Многие гоночные автомобили бывают оснащены регулируемыми дефлекторами для создания дополнительного вертикального давления на автомобиль. При этом сила давления равна $f_B = c_B v^2$, где $v$ — скорость автомобиля, $c_B$ — постоянная величина. Сила давления направлена вверх, если вверх направлена передняя часть дефлектора, и наоборот. Действующая на автомобиль сила сопротивления воздуха равна $f_A = c_A v^2$, где $v$ — скорость автомобиля, $c_A$ — постоянная величина. Масса автомобиля равна $m$, коэффициент трения покоя между шинами и асфальтом равен $\mu_S$ ($\mu_S < 1$). Когда автомобиль движется со скоростью $v$ по прямой горизонтальной дороге, на него действует дополнительно сила трения качения, пропорциональная весу автомобиля с коэффициентом, равным $\mu_R$ ($\mu_R < \mu_S$). Передняя часть дефлектора направлена вверх. Найдите мощность двигателя автомобиля при данной скорости $v$.
Найдите максимальную мощность $P_{max}$, которая достигается двигателем на всём диапазоне возможных скоростей. Теперь автомобиль движется с постоянной скоростью по кольцевой дороге радиуса $r$. Силой трения качения можно пренебречь, а максимально возможную мощность двигателя можно считать достаточно большой. Найдите максимальную скорость $v_{max}$, при которой автомобиль не соскальзывает с дороги и не отрывается от земли для двух разных положений дефлектора.
При каком его положении $v_{max}$ окажется больше?
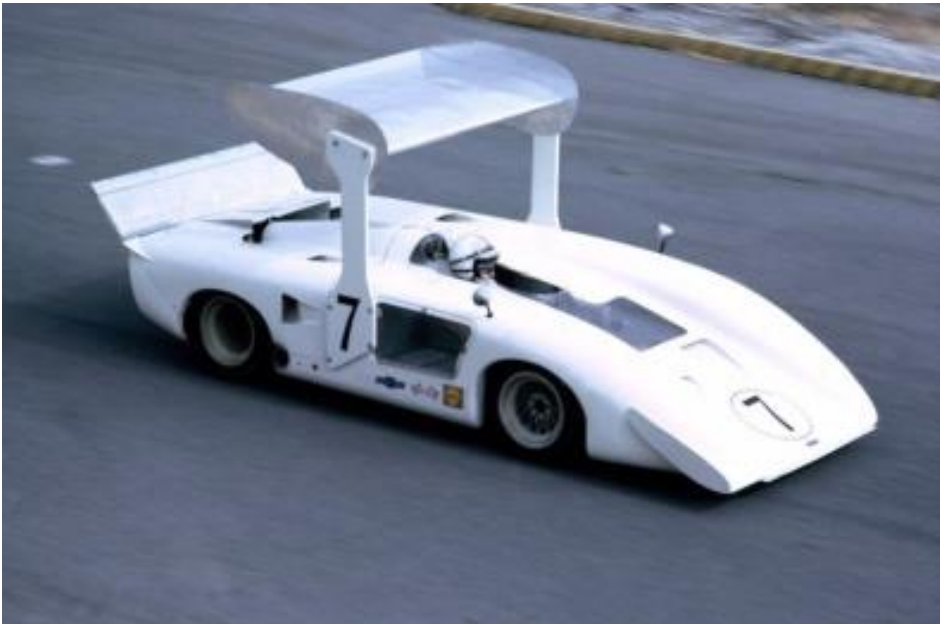
Найдите максимальную мощность $P_{max}$, которая достигается двигателем на всём диапазоне возможных скоростей.
Ответ: \[P=\left(c_{A}-\mu_{R} c_{B}\right) v^{3}+\mu_{R} m g v.\] Если $c_A \leq \mu_R c_B$ или $\mu_{R} c_{B}>c_{A} \geq \frac{2 \mu_{R} c_{B}}{3}\left[1-\frac{\mu_{R}}{\left(3 \mu_{S}-2 \mu_{R}\right)}\right]$, то\[P_{\max } = c_{A} \mu_{S} \sqrt{\left(\mu_{S}-\mu_{R}\right)}\left(\frac{m g}{c_{B}\left(\mu_{S}-\mu_{R}\right)+c_{A}}\right)^{3/2}.\] Если $c_{A} < \frac{2 \mu_{R} c_{B}}{3}\left[1-\frac{\mu_{R}}{\left(3 \mu_{S}-2 \mu_{R}\right)}\right]$, то\[P_{max} = \frac{2 \sqrt{3}\left(m g \mu_{R}\right)^{3/2}}{9 \sqrt{\left(\mu_{R} c_{B}-c_{A}\right)}}.\]

При каком его положении $v_{max}$ окажется больше?
Ответ: Введём для удобства $a = c_B^2 \mu_S^2 - \frac{m^2}{r^2} - c_A^2$; $\varepsilon = 1$, когда передняя часть дефлектора наклонена вниз, $\varepsilon = -1$ иначе. Тогда: если $a = 0$, $\varepsilon = 1$, то\[v_{max} = \infty,\] если $a = 0$, $\varepsilon = -1$, то\[v_{max} = \sqrt{\frac{mg}{2c_B}},\] если $a > 0$, $\varepsilon = 1$, то\[v_{max} = \infty,\] если $a > 0$, $\varepsilon = -1$, то\[v_{max}=\sqrt{\frac{m g \mu_S}{c_{B} \mu_{S}+\sqrt{m^{2} / r^{2}+c_{A}^{2}}}},\] если $a < 0$, $\varepsilon = \pm 1$, то\[v_{max}=\sqrt{\frac{m g \mu_S}{- \varepsilon c_{B} \mu_{S}+\sqrt{m^{2} / r^{2}+c_{A}^{2}}}}.\] В любом случае скорость $v_{max}$ будет больше при $\varepsilon = 1$, то есть когда передняя часть дефлектора наклонена вниз.
Темы:
T, Механика, Китайские, Мощность, Двигатель